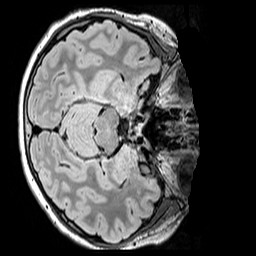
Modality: FLAIR
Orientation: axial
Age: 11
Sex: male
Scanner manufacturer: siemens
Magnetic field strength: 3 T
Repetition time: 5 s
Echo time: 0.388 s